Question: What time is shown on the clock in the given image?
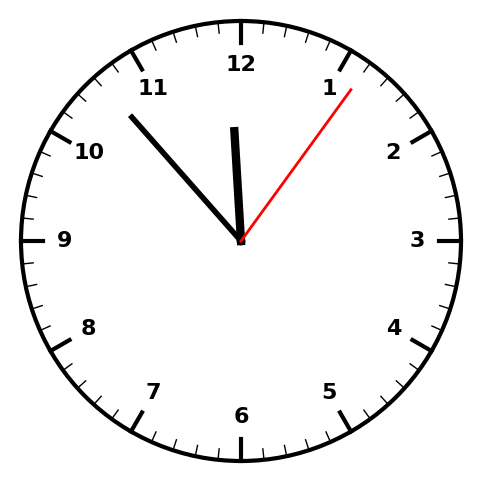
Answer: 11:53:06